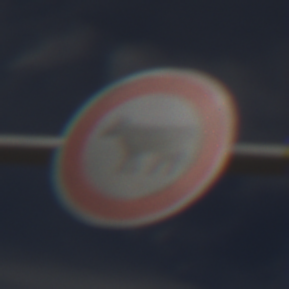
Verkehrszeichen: VerbotViehtrieb
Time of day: MorningAfternoon
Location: Outdoor (Suburban)
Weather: PartlyCloudy
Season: NotSpecified
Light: Natural